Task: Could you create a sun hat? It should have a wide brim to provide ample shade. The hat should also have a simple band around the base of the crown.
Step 39:
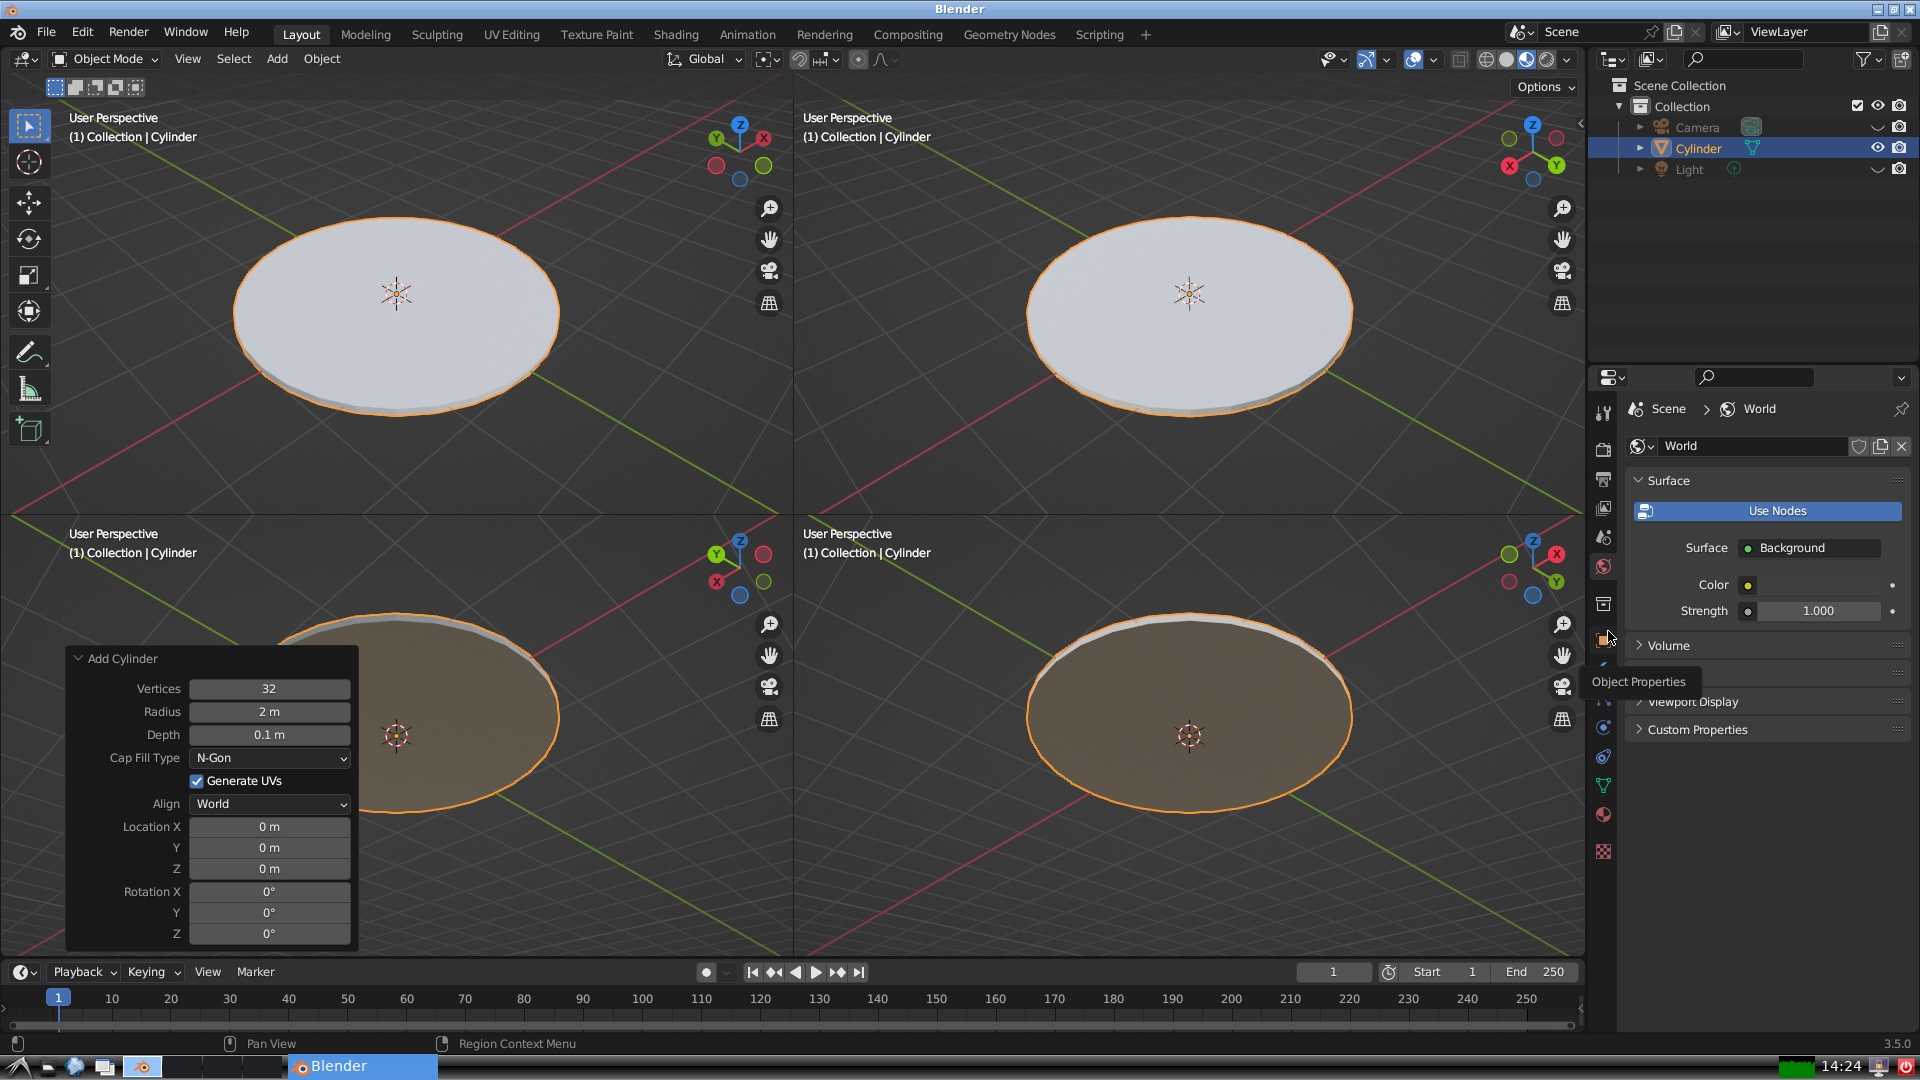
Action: click: no